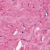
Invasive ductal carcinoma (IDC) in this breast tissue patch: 0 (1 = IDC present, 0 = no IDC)